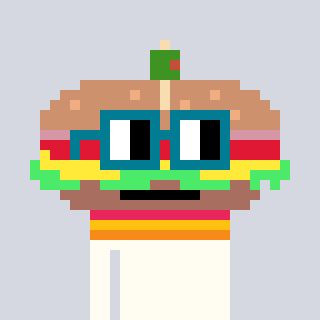
a pixel art character with square dark green glasses, a sandwich-shaped head and a grayscale-colored body on a cool background